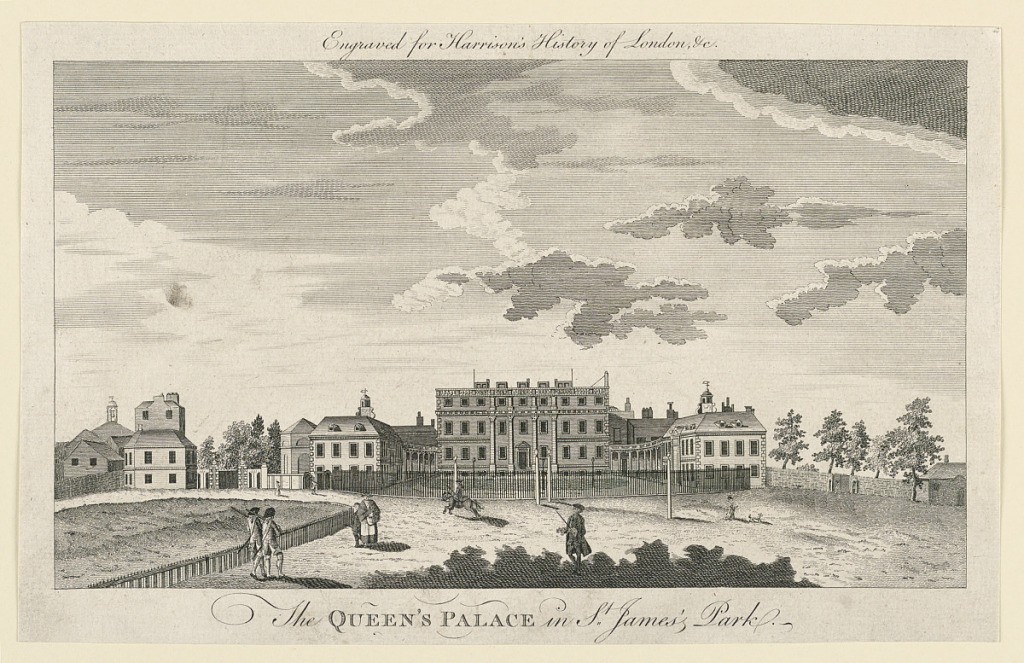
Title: The Queen's Palace in St. James's Park, from Walter Harrison's History of London
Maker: John Cooke, English, acitve 18th c.
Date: ca. 1750
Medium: Engraving on paper
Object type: Print
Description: The view is taken from St. James's Park, London, with St. James's Palace (designated the "Queens' Palace") in the background. Varoius figures in the foreground. Inscribed below: "THE QUEEN'S PALACE in St. James's Park"; above: "Engraved for Harrisons' History of London, Etc."